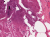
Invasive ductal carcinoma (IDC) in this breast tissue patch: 0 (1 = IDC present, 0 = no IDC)